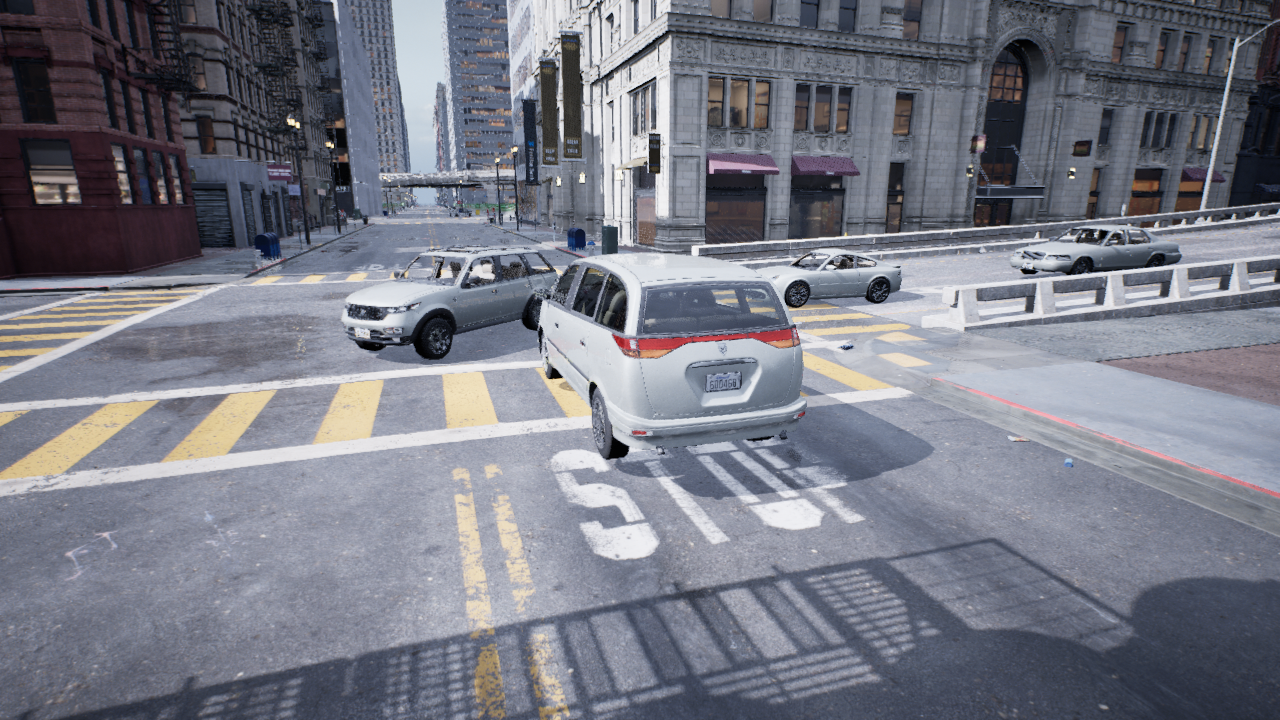
Venue: residential
Lighting: overcast
Vehicle rig: minivan